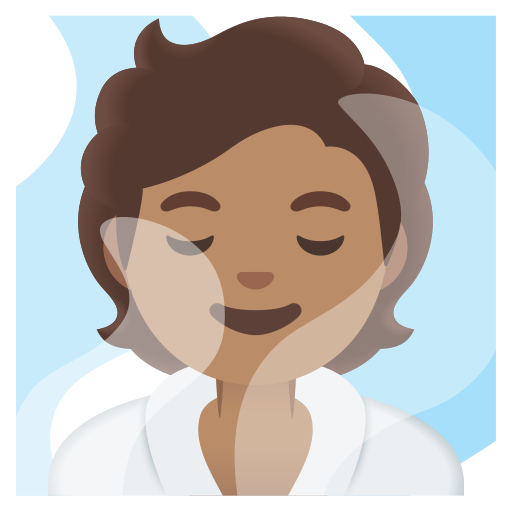
Emoji: 🧖🏽